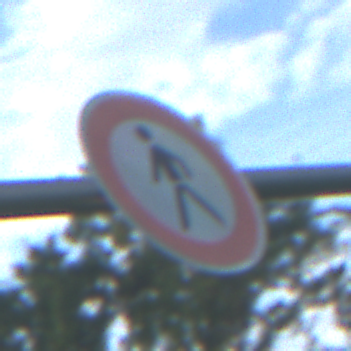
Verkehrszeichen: VerbotFussgaenger
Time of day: MorningAfternoon
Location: Outdoor (Nature)
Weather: PartlyCloudy
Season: NotSpecified
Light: Natural